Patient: sex M, age 46
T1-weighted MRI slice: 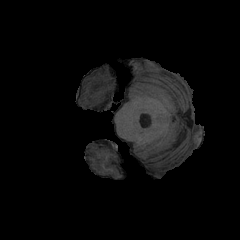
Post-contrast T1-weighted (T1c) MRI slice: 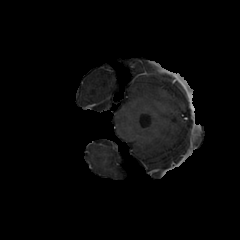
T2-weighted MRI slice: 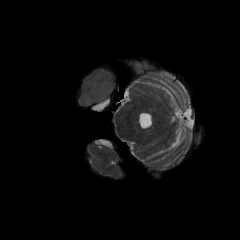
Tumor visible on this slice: yes
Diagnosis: Glioblastoma, IDH-wildtype
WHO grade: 4